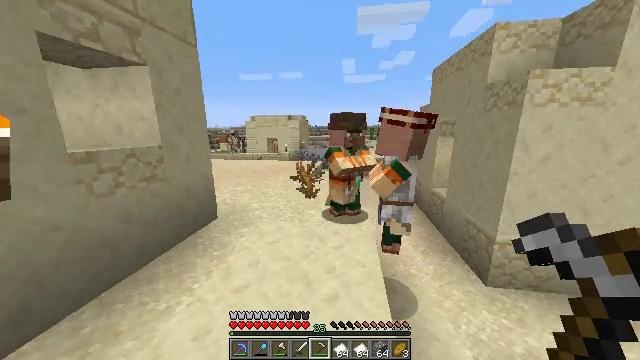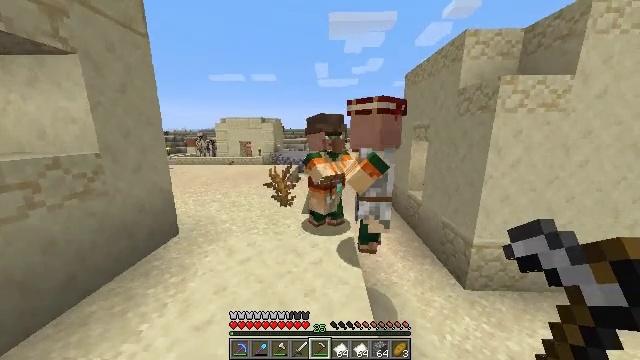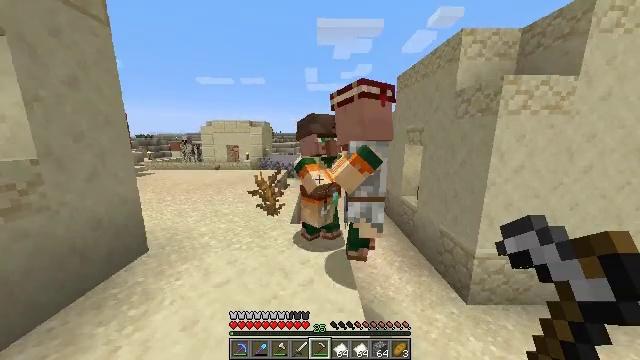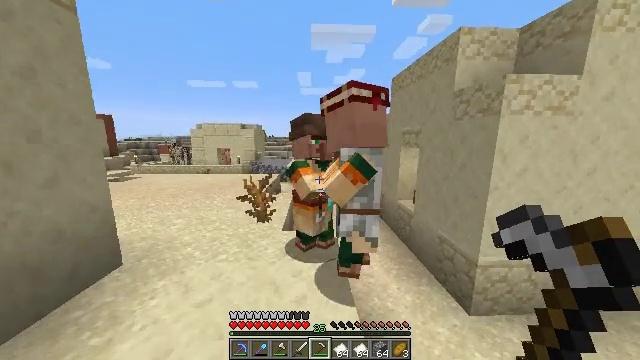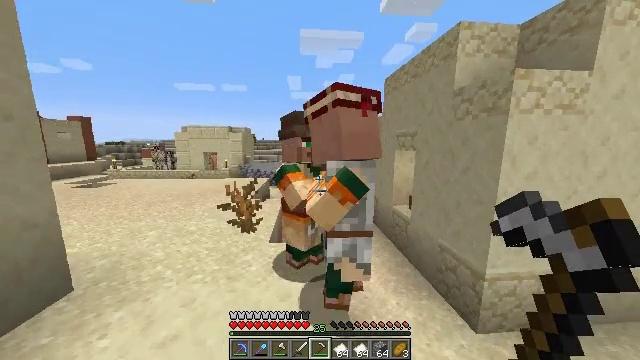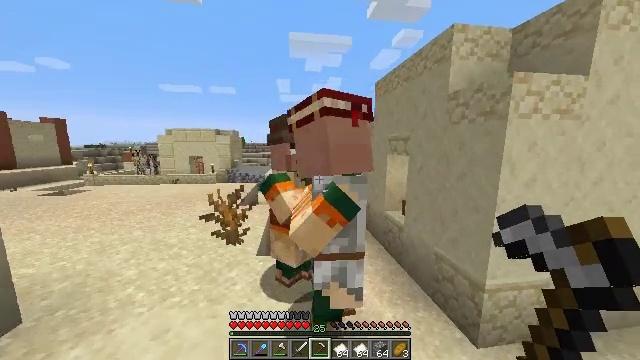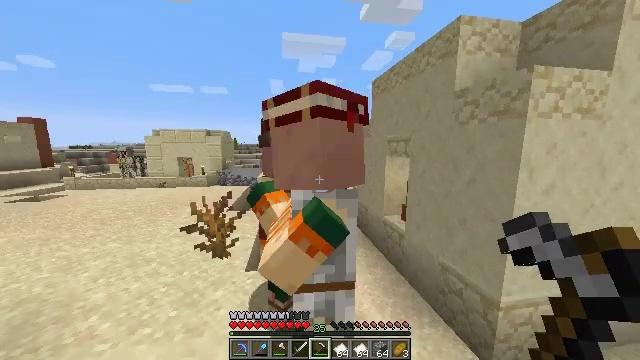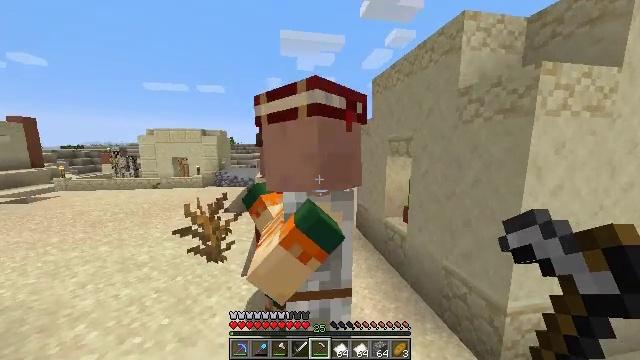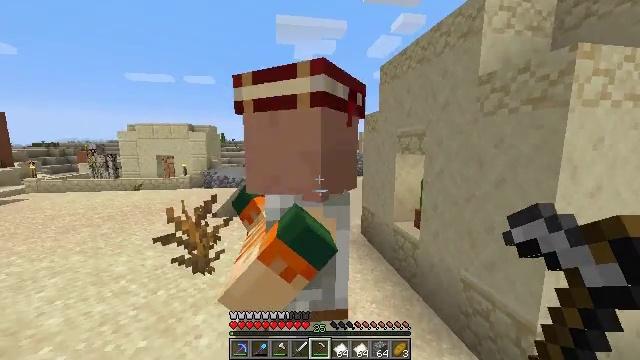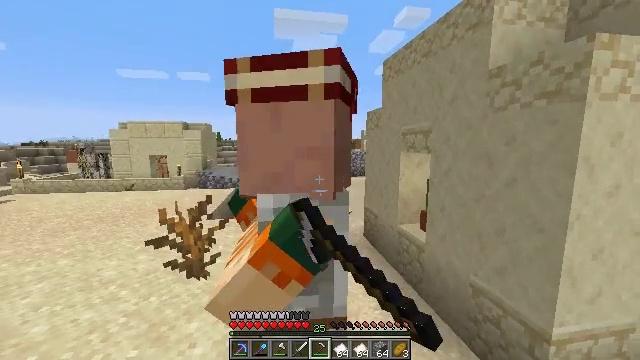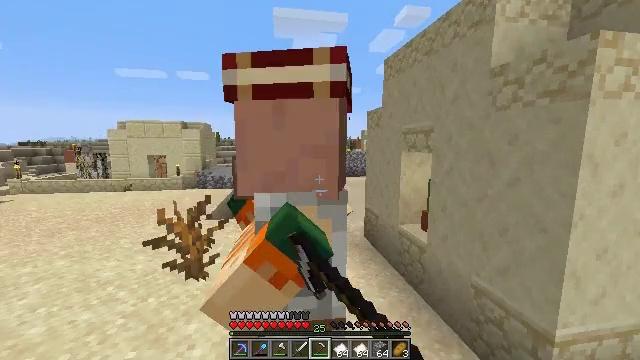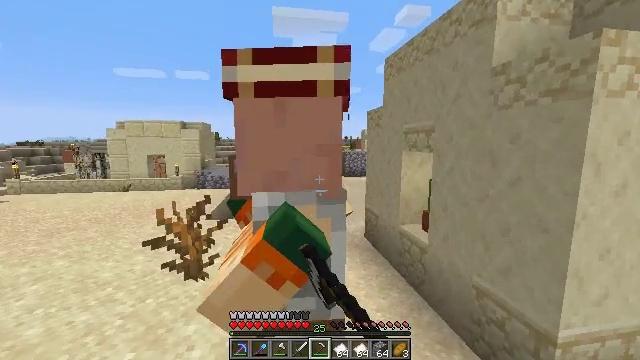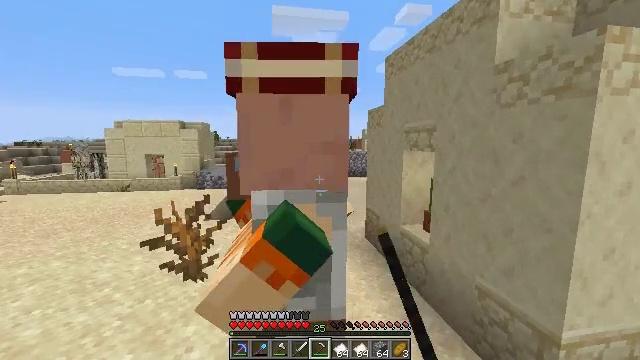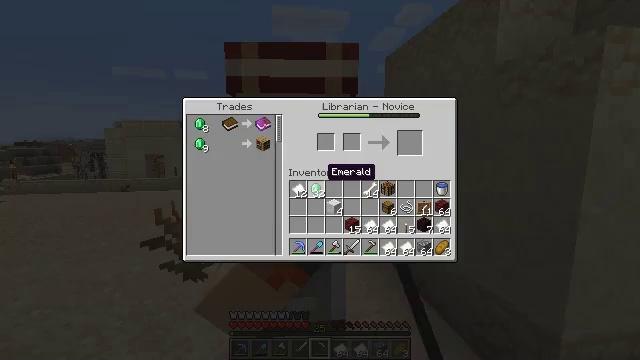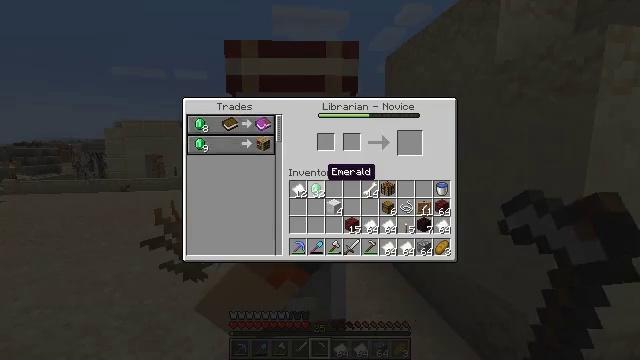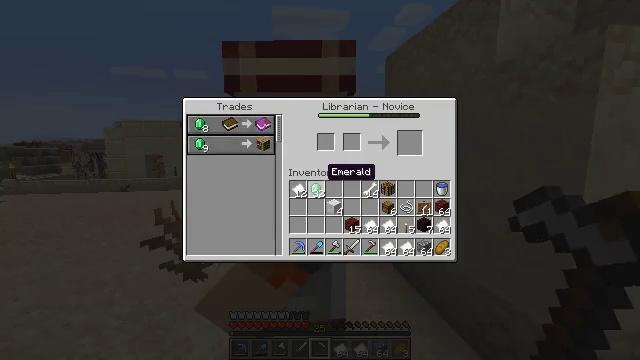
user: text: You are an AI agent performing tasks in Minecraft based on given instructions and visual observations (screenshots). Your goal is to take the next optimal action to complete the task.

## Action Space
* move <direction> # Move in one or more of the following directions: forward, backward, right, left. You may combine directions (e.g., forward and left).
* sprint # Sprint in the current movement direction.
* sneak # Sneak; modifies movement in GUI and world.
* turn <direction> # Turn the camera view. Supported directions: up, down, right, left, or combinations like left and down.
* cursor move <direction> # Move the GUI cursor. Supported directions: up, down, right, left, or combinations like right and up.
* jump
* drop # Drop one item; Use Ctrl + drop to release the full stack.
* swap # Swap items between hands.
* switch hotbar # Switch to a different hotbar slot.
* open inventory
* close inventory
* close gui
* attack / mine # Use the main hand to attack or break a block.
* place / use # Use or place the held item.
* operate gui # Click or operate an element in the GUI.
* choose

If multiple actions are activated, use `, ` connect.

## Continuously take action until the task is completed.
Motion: motion action
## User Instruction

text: Drop an iron hoe.
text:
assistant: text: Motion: move forward, turn right
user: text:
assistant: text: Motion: move forward, turn right
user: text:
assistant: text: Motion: move forward, turn right
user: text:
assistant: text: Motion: move forward, turn right and up
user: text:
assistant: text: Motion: move forward, turn right
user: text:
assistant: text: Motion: turn right
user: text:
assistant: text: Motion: no_op
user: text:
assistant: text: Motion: use / place
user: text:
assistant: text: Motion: use / place
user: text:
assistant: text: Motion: use / place
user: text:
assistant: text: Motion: no_op
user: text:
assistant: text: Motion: no_op
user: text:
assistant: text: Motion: open gui
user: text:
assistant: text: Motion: no_op
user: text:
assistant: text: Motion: no_op
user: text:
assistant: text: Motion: no_op
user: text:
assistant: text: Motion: no_op
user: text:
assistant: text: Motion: no_op
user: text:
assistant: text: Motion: no_op
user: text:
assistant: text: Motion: close gui
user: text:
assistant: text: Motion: no_op
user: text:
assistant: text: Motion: no_op
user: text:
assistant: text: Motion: no_op
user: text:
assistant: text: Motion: no_op
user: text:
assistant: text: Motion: move forward and move right
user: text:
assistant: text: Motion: move forward and move right
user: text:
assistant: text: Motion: move forward and move right, turn left
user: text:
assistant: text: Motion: move forward and move right, turn left
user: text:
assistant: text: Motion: move forward and move right, turn left
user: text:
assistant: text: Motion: move forward and move right, turn left